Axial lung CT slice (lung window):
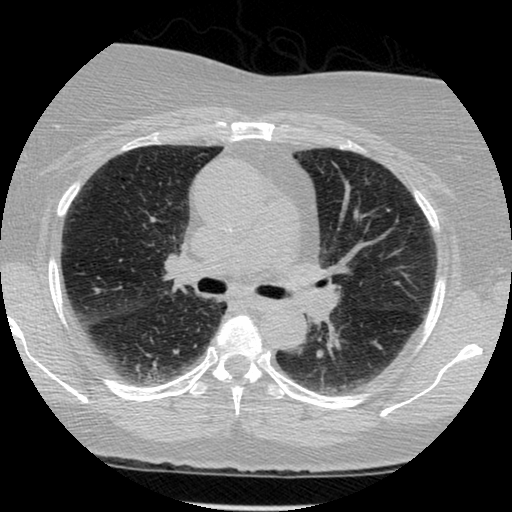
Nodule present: no